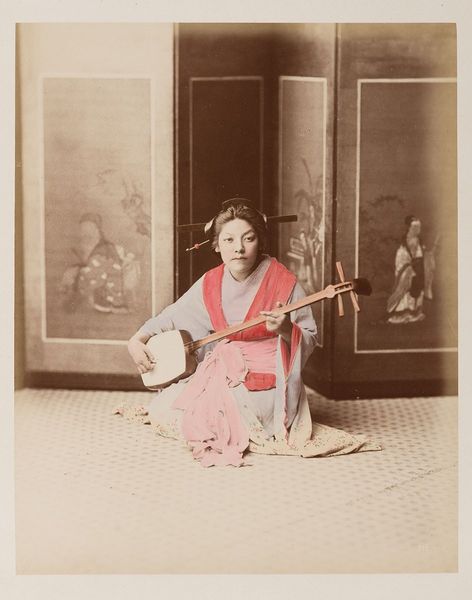
Titel: Porträt einer jungen Japanerin mit Samisen (316)
Künstler: Raimund von Stillfried-Rathenitz
Standort: Hamburg
Institution: Museum für Kunst und Gewerbe Hamburg
Schlagwörter: frau, portrait, figur, paravent, foto, fotografie, photographie, photo, tracht, laute, wandschirm, albumin, lichtbild, handkoloriert, volkstracht, reisefotografie, bildwerke, angewandte und bildende kunst, hessische systematik, porträt, mädchen, schwarzweißpositivverfahren, silbersalzverfahren, schwarzweißfotografie, porträtfotografie, porträtphotographie, hüftbild, reisephotographie, albuminpapier, handkolorierung, samisen